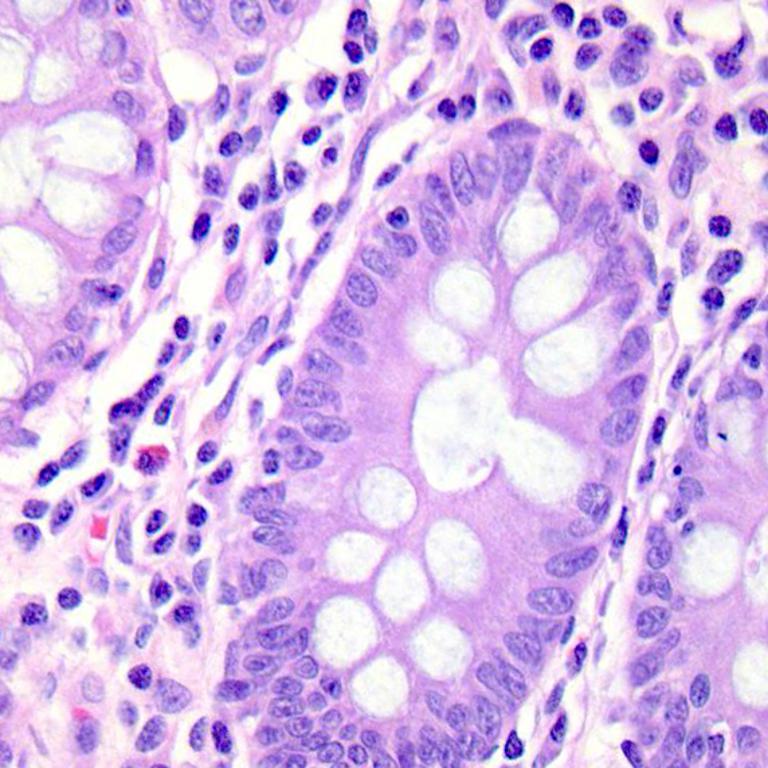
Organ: colon
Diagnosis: benign